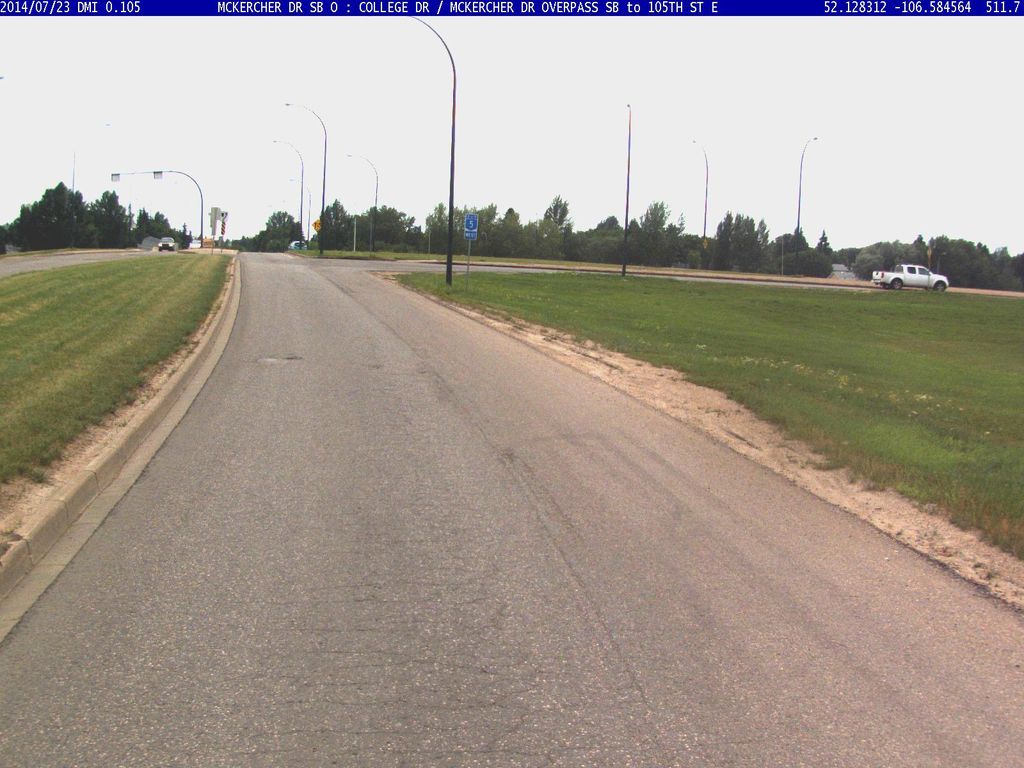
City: saskatoon